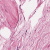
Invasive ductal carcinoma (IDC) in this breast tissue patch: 0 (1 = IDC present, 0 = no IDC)